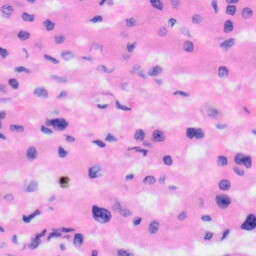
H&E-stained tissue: Liver